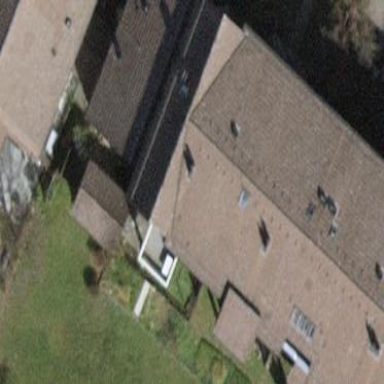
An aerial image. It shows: Pitched roof building.